(1) 如图 1，在矩形 \(ABCD\) 中，\(AB = 2\)，\(BC = 3\)，点 \(E\)、\(F\) 分别在边 \(BC\)、\(CD\) 上，\(AE \perp BF\)，垂足为点 \(O\)，则 \(\dfrac{AE}{BF} = \) \rule[-2pt]{1.5cm}{0.4pt} ．

【模型探究】

(2) 如图 2，在平行四边形 \(ABCD\) 中，点 \(E\)、\(F\) 分别在边 \(AD\)、\(AB\) 上，\(DF\) 与 \(CE\) 交于点 \(O\)，且 \(\angle FOC = \angle A\)，
求证：\(DF \cdot AB = AD \cdot CE\)；

【拓展应用】

(3) 如图 3，在平行四边形 \(ABCD\) 中，点 \(E\)、\(F\)、\(G\) 分别在边 \(AD\)、\(BC\)、\(AB\) 上，连接 \(DG\) 与 \(EF\) 交于点 \(O\)，其中 \(AD = 53\)，\(AG = 10\)，\(\angle A = \angle DFG = \angle FOG = 120^\circ\)，且 \(\frac{DF}{FG} = \frac{2}{3}\)，求 \(\frac{EF}{DG}\) 的值。
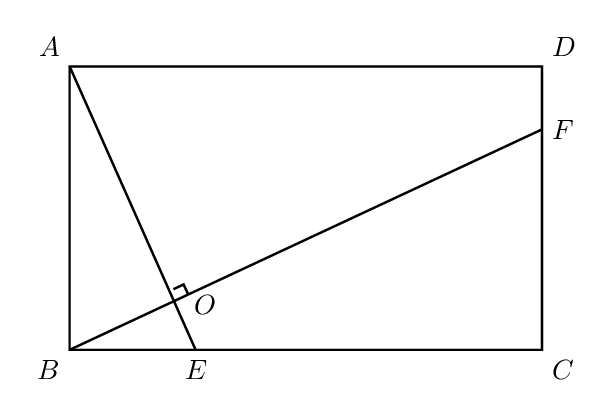
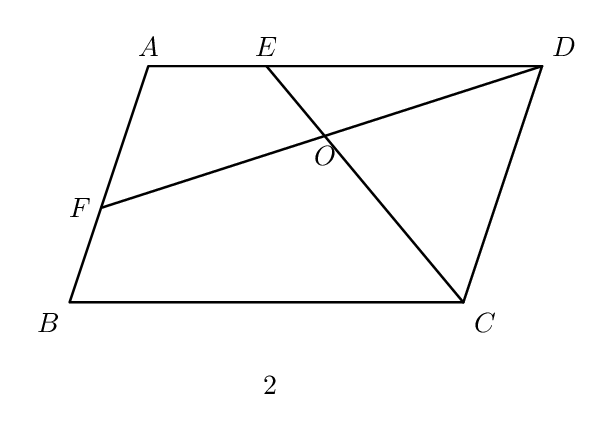
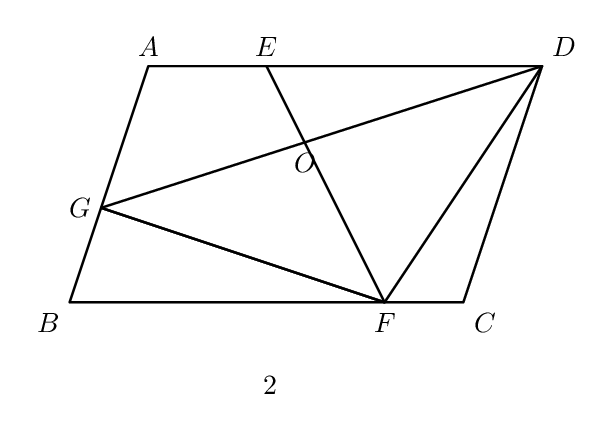
【解答】
\textbf{【答案】}
(1) \(\dfrac{2}{3}\)；(2) 见解析；(3) \(\dfrac{EF}{DG} = \dfrac{22}{53}\)

\textbf{【分析】}
(1) 证明 \(\triangle ABE \backsim \triangle BCF\)，得出 \(\dfrac{AE}{BF} = \dfrac{AB}{BC}\)。根据 \(AB = 2\)，\(BC = 3\)，得出 \(\dfrac{AE}{BF} = \dfrac{2}{3}\) 即可；

(2) 证明 \(\triangle ODE \backsim \triangle ADF\)，得出 \(\dfrac{DF}{DA} = \dfrac{DE}{OD}\)。根据平行四边形的性质得出 \(CD \parallel AB\)，\(AB = CD\)，证明 \(\triangle DCE \backsim \triangle OCD\)，得出 \(\dfrac{DE}{OD} = \dfrac{CE}{CD}\)，即可得出 \(\dfrac{DF}{CE} = \dfrac{AD}{AB}\)，求出结果即可；

(3) 过点 \(C\) 作 \(CH \parallel EF\)，交 \(AD\) 于点 \(H\)，同 (2) 可得 \(\dfrac{DC}{DG} = \dfrac{AD}{DG}\)，即可得出 \(\dfrac{DG}{EF} = \dfrac{AD}{CD}\)。

证明 \(\triangle PGF \backsim \triangle CFD\)，得出 \(\dfrac{CF}{PG} = \dfrac{CD}{PF} = \dfrac{DF}{FG} = \dfrac{2}{3}\)。设 \(CD = 2x\)，则 \(PF = 3x\)，\(PG = PB = BG = AB - AG = 2x - 10\)，

根据 \(BC = PB + PF + FC = 53\)，得出 \(2x - 10 + 3x + \dfrac{4x}{3} - \frac{20}{3} = 53\)，求出 \(x = 11\)，最后求出结果即可。

\textbf{【详解】(1) 解：}
$\because$ 四边形 \(ABCD\) 是矩形，

$\therefore \angle ABC = \angle C = 90^\circ$。

$\because AE \perp BF$，

$\therefore \angle AOB = 90^\circ$，

$\therefore \angle BAE + \angle ABO = \angle ABO + \angle CBF = 90^\circ$，

$\therefore \angle BAE = \angle CBF$，

$\therefore \triangle ABE \backsim \triangle BCF$，

$\therefore \dfrac{AE}{BF} = \dfrac{AB}{BC}$。

$\because AB = 2$，\(BC = 3\)，

$\therefore \dfrac{AE}{BF} = \dfrac{2}{3}$。

故答案为：\(\dfrac{2}{3}\)。

(2) 证明：
$\because \angle FOC = \angle A$，\(\angle DOE = \angle FOC\)，

$\therefore \angle DOE = \angle A$。

又 \(\because \angle ODE = \angle ADF\)，

\(\therefore \triangle ODE \backsim \triangle ADF\)，

\(\therefore \dfrac{DF}{DA} = \dfrac{DE}{OD}\)。

\(\because\) 四边形 \(ABCD\) 是平行四边形，

\(\therefore CD \parallel AB\)，\(AB = CD\)，

\(\therefore \angle A + \angle ADC = 180^\circ\)。

又 \(\because \angle FOC + \angle COD = 180^\circ\)，

\(\therefore \angle ADC = \angle COD\)。

\(\because \angle DCE = \angle OCD\)，

\(\therefore \triangle DCE \backsim
\triangle OCD\)，

\(\therefore \dfrac{DE}{OD} = \dfrac{CE}{CD}\)。

\(\therefore \dfrac{DF}{DA} = \dfrac{CE}{CD}\)，

\(\therefore \dfrac{DF}{DA} = \dfrac{CE}{AB}\)，

\(\therefore \dfrac{DF}{CE} = \dfrac{AD}{AB}\)，

\(\therefore DF \cdot AB = AD \cdot CE\)。

(3) 解：过点 \(C\) 作 \(CH \parallel EF\)，交 \(AD\) 于点 \(H\)，如图所示：

$\because$ 四边形 \(ABCD\) 是平行四边形，

$\therefore \angle C = \angle A = 120^\circ$，\(DC = AB\)，\(BC = AD = 53\)，\(AD \parallel BC\)。

$\therefore$ 四边形 \(CHEF\) 为平行四边形，

$\therefore CH = EF$。

$\because CH \parallel EF$，

$\therefore \angle CKG = \angle FOG = \angle A$。

同 (2) 可得 \(\dfrac{DG}{CH} = \dfrac{AD}{CD}\)。

$\therefore \frac{DG}{EF} = \frac{AD}{CD}$，

在 $BC$ 上取一点 $P$ 使得 $BG = BP$，连接 $GP$，

$\because AD \parallel BC$，$\angle A = 120^\circ$，

$\therefore \angle B = 180^\circ - 120^\circ = 60^\circ$，

$\therefore \triangle GBP$ 是等边三角形，

$\therefore BP = GB = GP$，$\angle BPG = 60^\circ$，

$\therefore \angle GPF = 120^\circ = \angle C$，

$\because \angle GFD = 120^\circ$，

$\therefore \angle GFP + \angle DFC = 60^\circ = \angle PGF + \angle DFC$，

$\therefore \angle PGF = \angle DFC$，

$\therefore \triangle PGF \backsim \triangle CFD$，

$\therefore \frac{CF}{PG} = \frac{CD}{PF} = \frac{DF}{FG} = \frac{2}{3}$，

设 $CD = 2x$，则 $PF = 3x$，$PG = PB = BG = AB - AG = 2x - 10$，

$\therefore CF = \frac{2}{3}PG = \frac{4}{3}x - \frac{20}{3}$，

% 完整推导内容（含最后点睛部分）
$\therefore \frac{DG}{EF} = \frac{AD}{CD}$，

在 $BC$ 上取一点 $P$ 使得 $BG = BP$，连接 $GP$，

$\because AD \parallel BC$，$\angle A = 120^\circ$，

$\therefore \angle B = 180^\circ - 120^\circ = 60^\circ$，

$\therefore \triangle GBP$ 是等边三角形，

$\therefore BP = GB = GP$，$\angle BPG = 60^\circ$，

$\therefore \angle GPF = 120^\circ = \angle C$，

$\because \angle GFD = 120^\circ$，

$\therefore \angle GFP + \angle DFC = 60^\circ = \angle PGF + \angle DFC$，

$\therefore \angle PGF = \angle DFC$，

$\therefore \triangle PGF \backsim \triangle CFD$，

$\therefore \frac{CF}{PG} = \frac{CD}{PF} = \frac{DF}{FG} = \frac{2}{3}$，

设 $CD = 2x$，则 $PF = 3x$，$PG = PB = BG = AB - AG = 2x - 10$，

$\therefore CF = \frac{2}{3}PG = \frac{4}{3}x - \frac{20}{3}$，

$\because BC = PB + PF + FC = 53$，

$\therefore 2x - 10 + 3x + \frac{4x}{3} - \frac{20}{3} = 53$，

解得：$x = 11$，

$\therefore DC = 2x = 22$，

$\therefore \frac{EF}{DG} = \frac{CD}{AD} = \frac{22}{53}$。

\textbf{【点睛】} 本题主要考查了平行四边形的性质，等边三角形的判定和性质，相似三角形的判定和性质，矩形的性质，解题的关键是熟练掌握相似三角形的判定和性质。
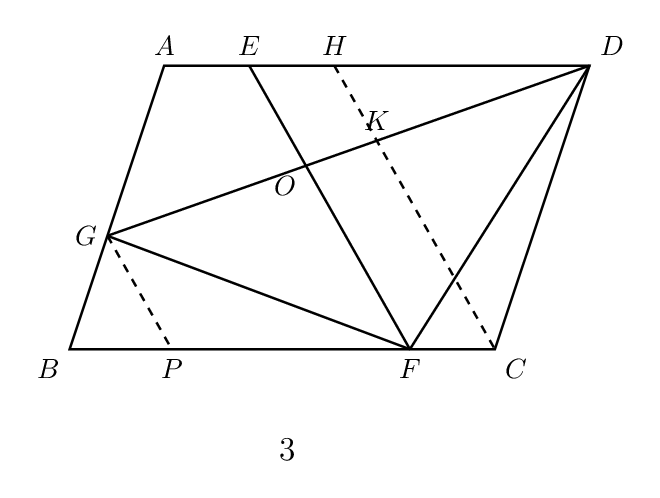